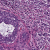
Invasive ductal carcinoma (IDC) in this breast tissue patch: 1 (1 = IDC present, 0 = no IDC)